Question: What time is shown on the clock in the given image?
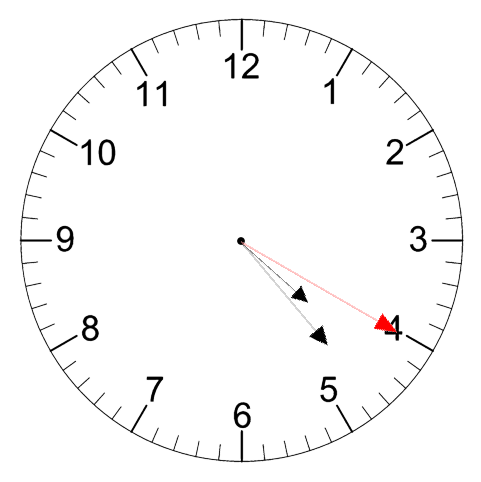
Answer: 04:23:20